Question: Can I make a mouse selection rectangle in a List View like in a ?

Is there a way to work with a SysListView32 and use it in Delphi?
Thanks!
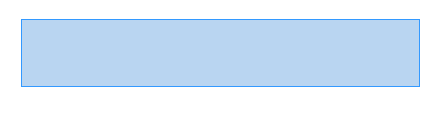
Answer: You need to set <URL>:
> [...] This extended style also enables alpha-blended marquee selection on
systems where it is supported.
'''
uses
commctrl;
..
ListView_SetExtendedListViewStyle(ListView1.Handle, LVS_EX_DOUBLEBUFFER);
'''
It also works with the 'TShellListView' component included as a demo. See <URL> to find out how to find and install the shell controls.
(PS: Don't forget to set 'Multiselect' to true)